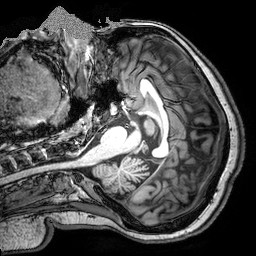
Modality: T1w
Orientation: coronal
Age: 21
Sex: female
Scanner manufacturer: philips
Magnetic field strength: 3 T
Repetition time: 8.086 s
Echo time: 3.695 s